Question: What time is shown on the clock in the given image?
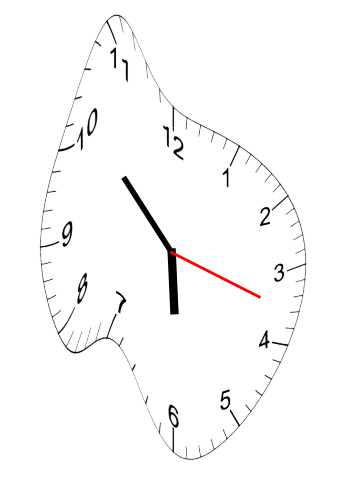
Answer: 05:52:18